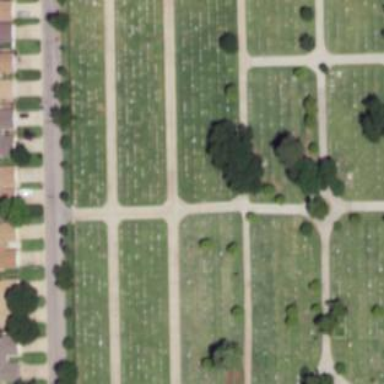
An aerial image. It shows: Cemetery.